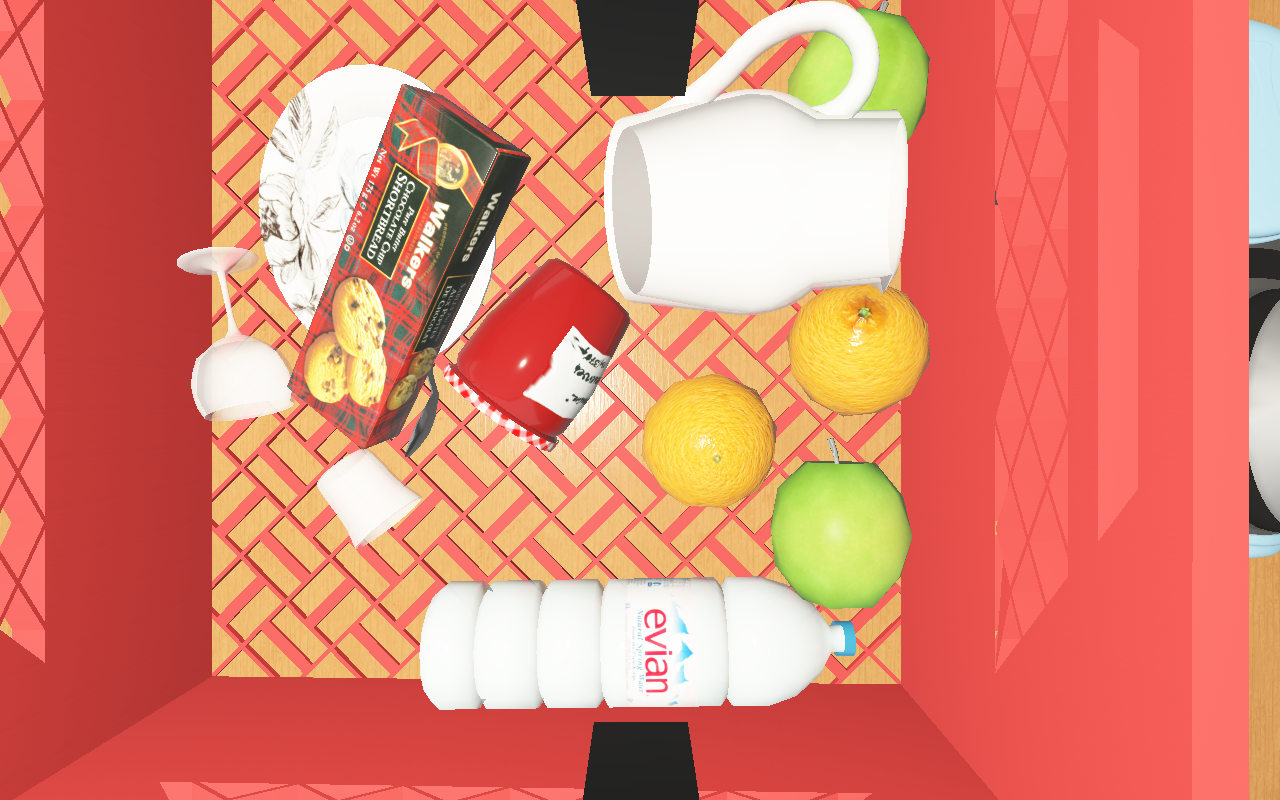
Objects in the scene:
carafe
apple
orange
orange
glass
wineglass
jam jar